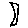
Label: moon